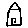
Label: house